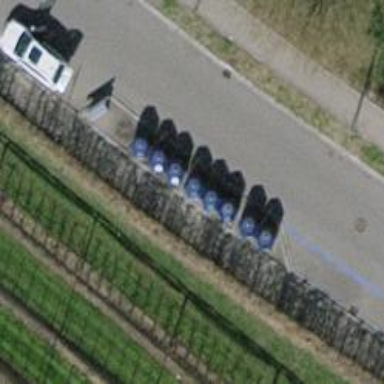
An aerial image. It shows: Recycling container at amenity designated for recycling.